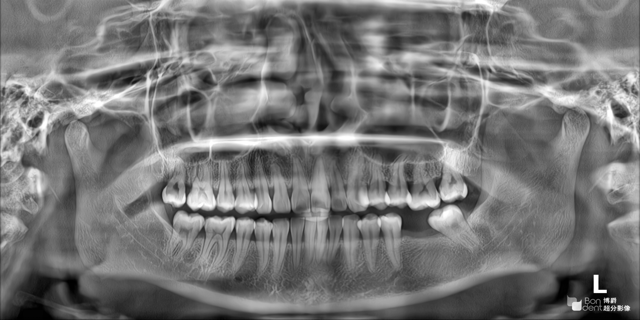
adult